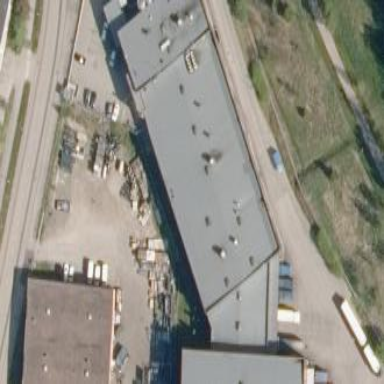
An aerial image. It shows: Industrial building with works on site.